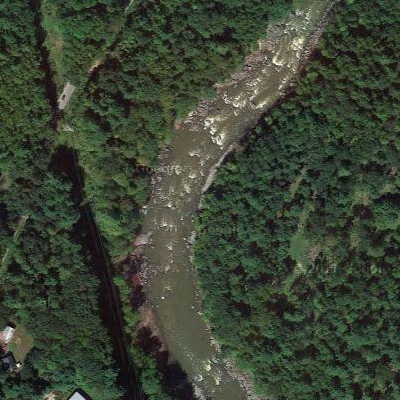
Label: dRiverLake